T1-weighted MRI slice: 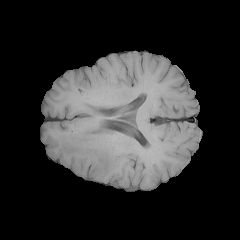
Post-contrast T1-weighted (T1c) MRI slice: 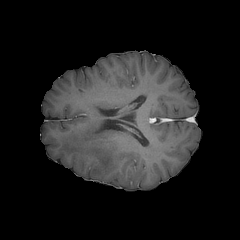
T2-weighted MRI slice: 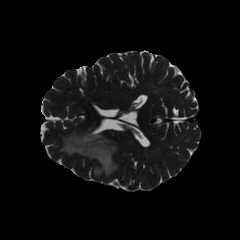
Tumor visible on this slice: yes